Question: I am trying to achieve UI shown as below.
Header which can be included in xml,same goes to search text view as it is a reusable view. . I am planning to use base class which extends 'android.support.v4.app.FragmentActivity'
At the end there is a footer also. Below is the UI which I am trying to achieve. Any help is really appreciable.

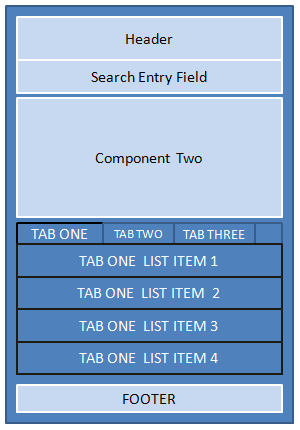
Answer: Have a look at <URL>. This will handle the sliding.
For the tabs, you can use the good ol' <URL> from the Design Support library